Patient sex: F
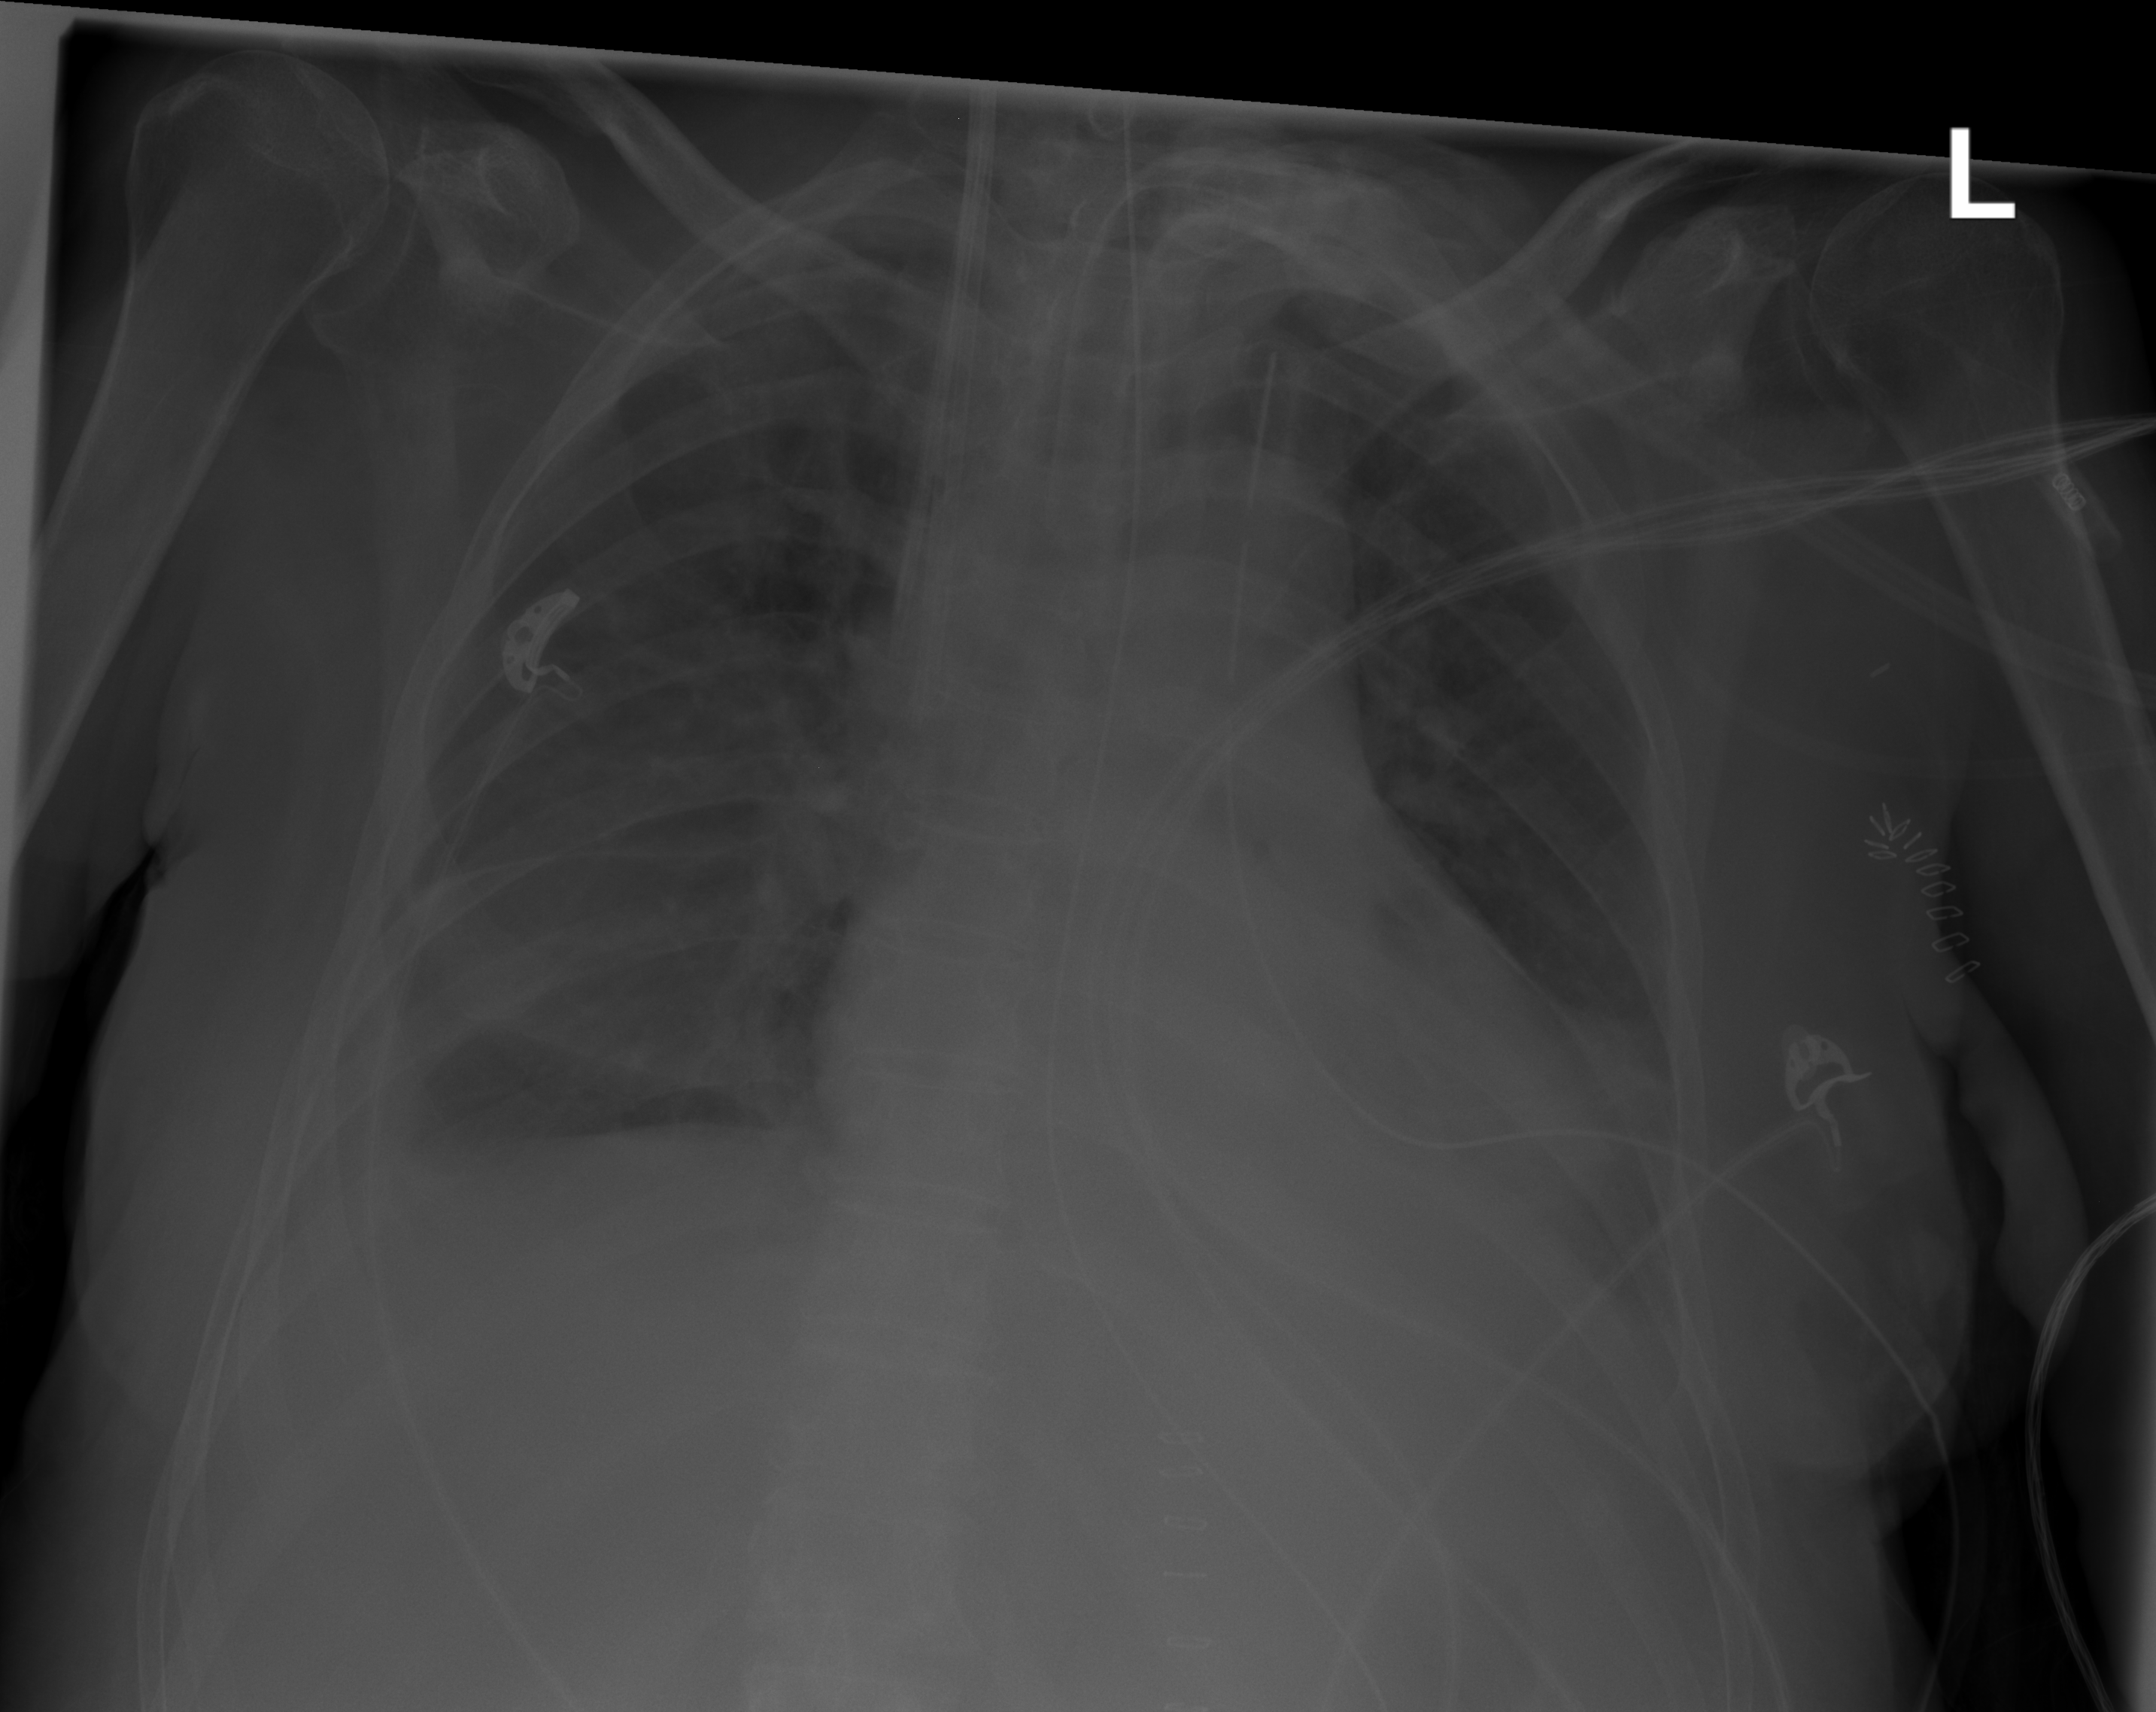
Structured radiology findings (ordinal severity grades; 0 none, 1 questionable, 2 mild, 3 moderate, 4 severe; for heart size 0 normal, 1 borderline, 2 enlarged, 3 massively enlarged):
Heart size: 2
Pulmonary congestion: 0
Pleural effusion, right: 2
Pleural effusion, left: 2
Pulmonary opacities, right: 0
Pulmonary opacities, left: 0
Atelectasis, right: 2
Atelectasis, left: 2